Question: I have this PHP code:
'''
<?php
include 'imagem.php';
$imagem = new Image(502, 500, '#1C3C41');
$imagem->setFont('Verdana', 14, '#fade45');
$mapcrew = json_decode(utf8_decode(file_get_contents("http://api.formice.com/mapcrew/online.json")));
foreach($mapcrew as $server=>$list) {
$line = new Line();
$line->marginTop = 2;
$line->addText(strtoupper($server) . ':', 'Verdana Bold', 12, '#009D9D');
$line->addLineBreak();
$line->addText(implode(', ', array_unique($list)), 'Verdana', 12, '#6C77C1', 4);
$imagem->drawLine($line);
}
$imagem->flushImg();
?>
'''
The problem is the text getting cut off because the image is too small. Is there any way to make a characters limit per limit or putting a LineBreak after the text gets cut off? I don't know how to fix it without changing the size of the image.

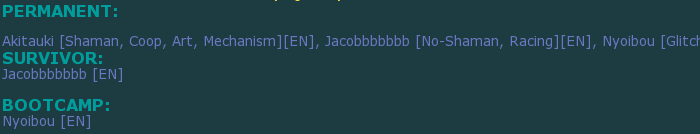
Answer: Use GD function imagettfbbox. You need to load a ttf font for this.
'''
http://www.php.net/manual/en/function.imagettfbbox.php
'''
Check example here.
<URL>